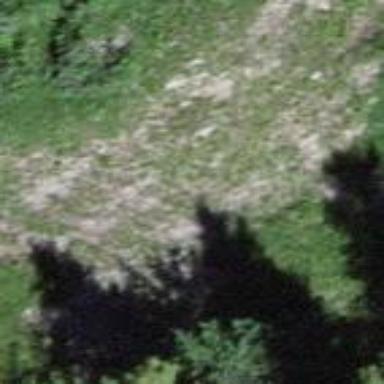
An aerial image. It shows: Natural scree.